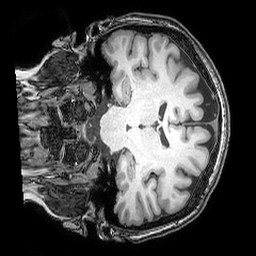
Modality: T1w
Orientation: coronal
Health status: ill
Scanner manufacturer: philips
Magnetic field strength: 3 T
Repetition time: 0.007 s
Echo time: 0.0035 s